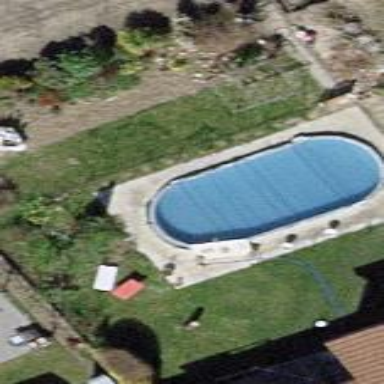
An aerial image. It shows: Swimming pool located in leisure land.